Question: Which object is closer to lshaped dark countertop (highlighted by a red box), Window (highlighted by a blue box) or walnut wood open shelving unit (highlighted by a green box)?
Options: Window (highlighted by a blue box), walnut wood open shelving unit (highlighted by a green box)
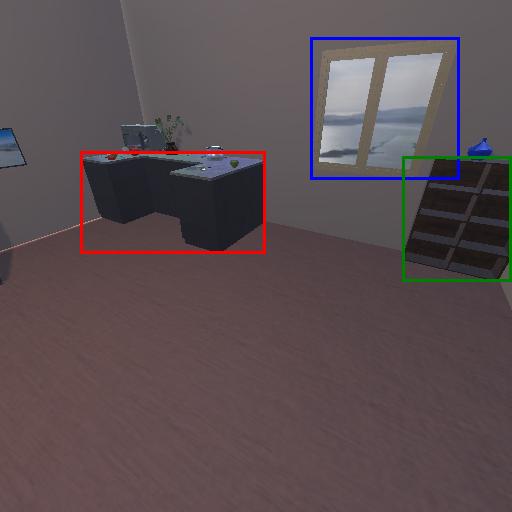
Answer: Window (highlighted by a blue box)